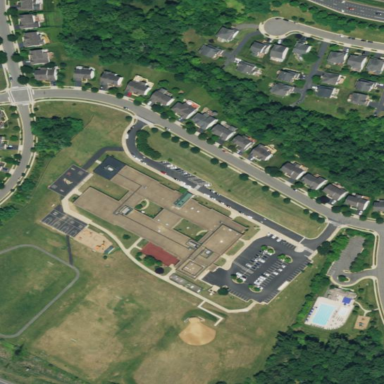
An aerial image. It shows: School campus with grassy surroundings.